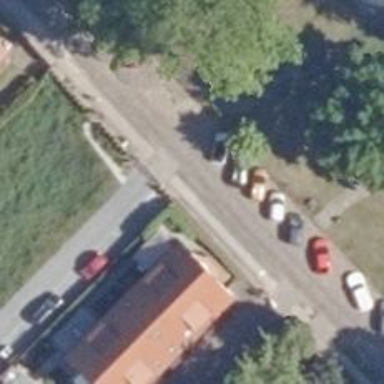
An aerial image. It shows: Sidewalk along the footway.